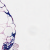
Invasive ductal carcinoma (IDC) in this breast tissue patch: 0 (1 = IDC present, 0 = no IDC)